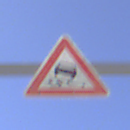
Verkehrszeichen: SchleuderOderRutschgefahr
Umgebung: Outdoor, Nature
Tageszeit: MorningAfternoon
Wetter: Clear
Licht: Natural
Jahreszeit: NotSpecified
Kontrast: HighContrast